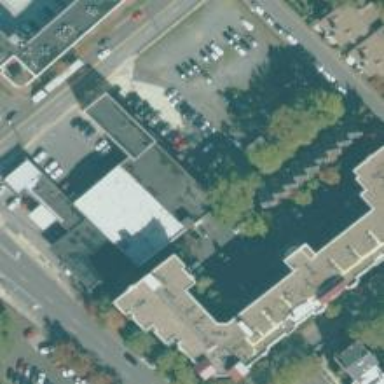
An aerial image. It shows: Building.